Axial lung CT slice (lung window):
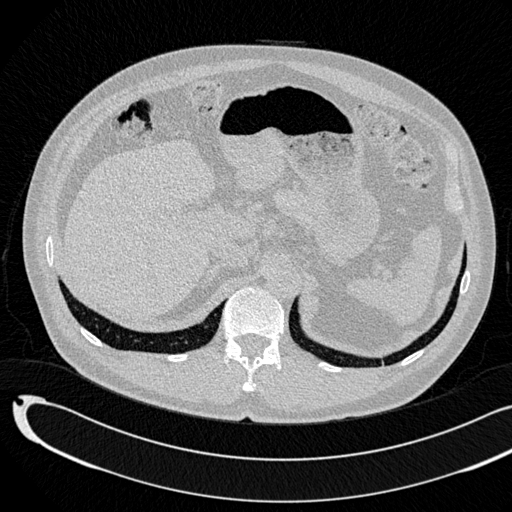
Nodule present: no